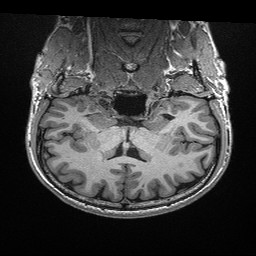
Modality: T1w
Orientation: sagittal
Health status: healthy
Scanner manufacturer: siemens
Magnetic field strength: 3 T
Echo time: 0.00298 s